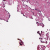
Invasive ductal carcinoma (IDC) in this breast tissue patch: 0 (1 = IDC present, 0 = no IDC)